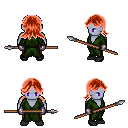
a pixel art fantasy rpg character, male body template, dark elf, purple skin, green robe, red pants, red loose hair, metal gloves, black shoes, spear, four views (front, back, left, right), 2x2 character sprite sheet, small pixel art, hard edges, no anti-aliasing